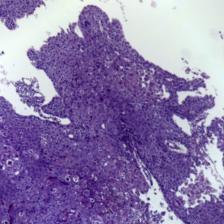
Diagnosis: OSCC